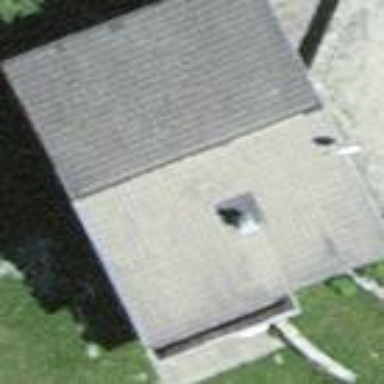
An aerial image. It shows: Simple and straightforward house.